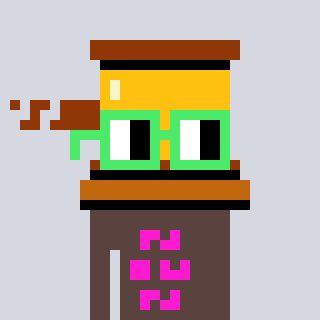
a pixel art character with square light green glasses, a gavel-shaped head and a darkbrown-colored body on a cool background